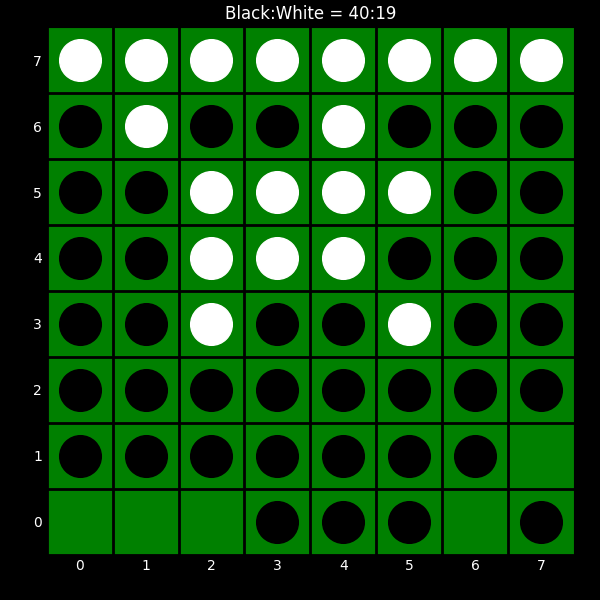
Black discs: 40
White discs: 19